Interaction volume radius: 5 \u00c5
Interaction volume height: 50 \u00c5
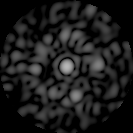
Disorder parameter: 0.8321